Question: I am using a jQuery plugin called <URL>. It just shows a div like a pop-up when you click a link with specific class.
In my website I am using this for showing comments. The problem is that when the content of div is a lot, the opened div pushes the bottom of page.

Is there a jQuery or Css way to make unwanted space be gone after comment div is closed ?
: This is the closing animation code:
'''
modalBG.delay(options.animationspeed).fadeOut(options.animationspeed);
modal.animate({
"top": $(document).scrollTop()-topOffset + 'px',
"opacity" : 0
}, options.animationspeed/2, function() {
modal.css({'top':topMeasure, 'opacity' : 1, 'visibility' : 'hidden'});
unlockModal();
});
'''
: If I use scrolling, this is what happens:
normal : <URL>
scrolling : <URL>
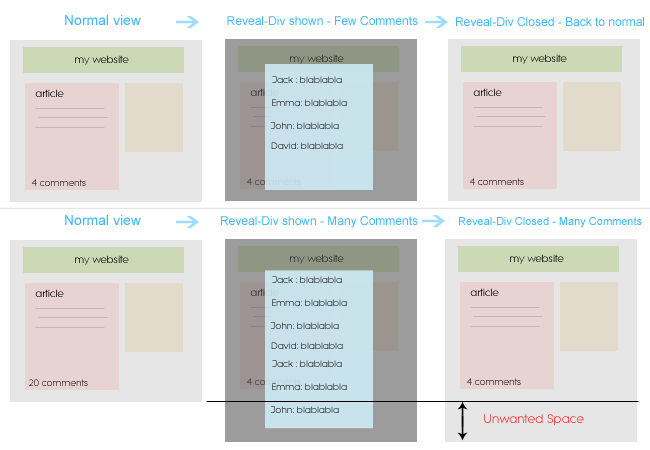
Answer: The plugin uses 'visibility: hidden / visible' to show and hide a modal extensively throughout its code. This means that any modal in its closed state is set to 'visibility: hidden', which has the effect that, if the modal is larger than the page, making the page longer than it should be, as elements with 'visibility: hidden' still take up space on the page.
You can either try changing all the 'visiblity: hidden' to 'display: none' and 'visibility: visible' to 'display: block' in the plugin itself and see if that gets you the desired result, however I have not tested this and there may be undesirable side effects.
Alternatively, I would suggest looking at a different modal plugin such as Eric Martin's excellent <URL> plugin.
I hope this helps!